Question: By default the native 'ActionBar' show app name with app icon on the left. I want to replace all this section
with a custom logo

searching seems that I have to edit the 'styles.xml' file to customize the action bar, but I haven't understood what is the right way and what resolution should have the logo.
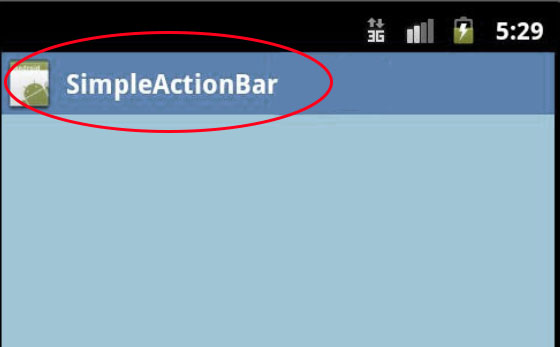
Answer: "By default, the system uses your application icon in the action bar, as specified by the icon attribute in the '<application>' or '<activity>' element. However, if you also specify the logo attribute, then the action bar uses the logo image instead of the icon."
source: <URL>
In order to remove the Title of the Activity you call 'ActionBar.setDisplayShowTitleEnabled(false);'